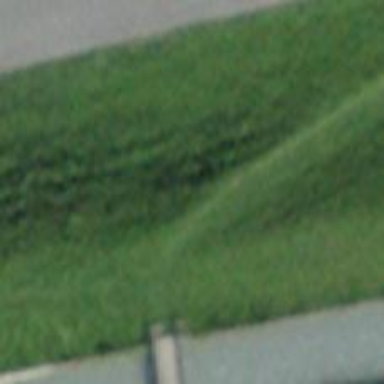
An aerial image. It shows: Grass track with grade5 tracktype.